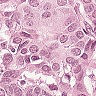
Metastatic tissue present: yes